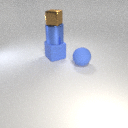
small brown metal cube above large blue rubber cube